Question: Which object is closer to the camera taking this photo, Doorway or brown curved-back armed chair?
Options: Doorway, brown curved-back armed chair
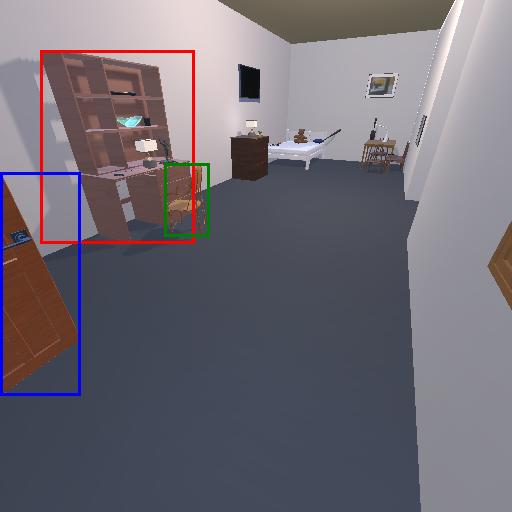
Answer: Doorway